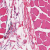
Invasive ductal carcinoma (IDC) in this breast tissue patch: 0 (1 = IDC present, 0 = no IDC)